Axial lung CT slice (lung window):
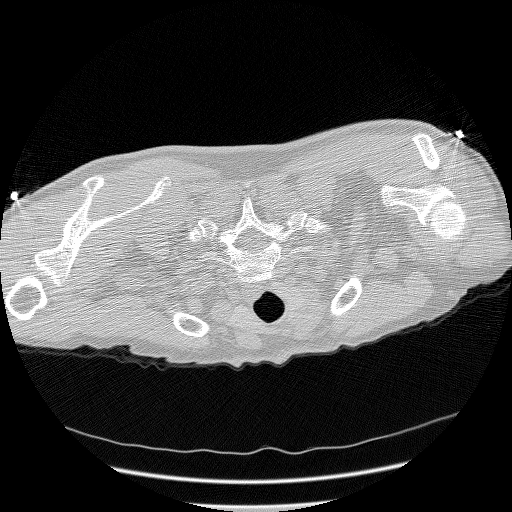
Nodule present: no